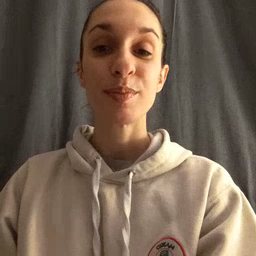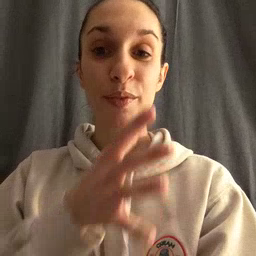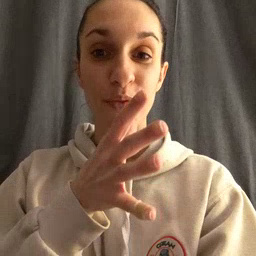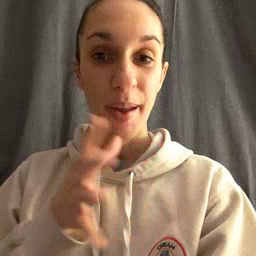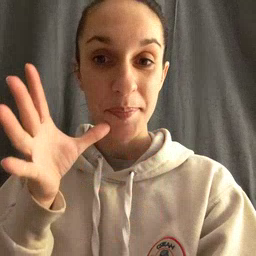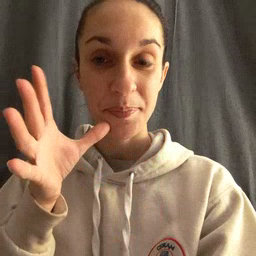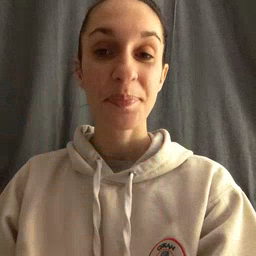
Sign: farm